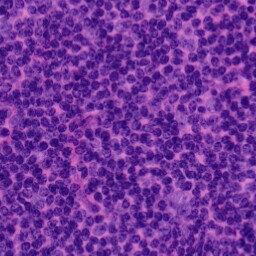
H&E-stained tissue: Tonsil